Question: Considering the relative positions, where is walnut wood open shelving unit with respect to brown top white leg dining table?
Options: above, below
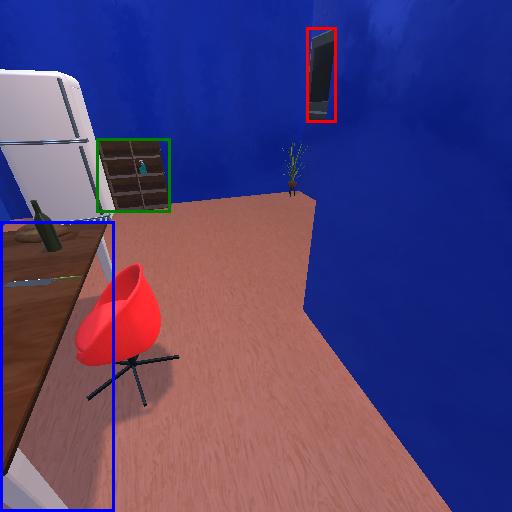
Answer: above